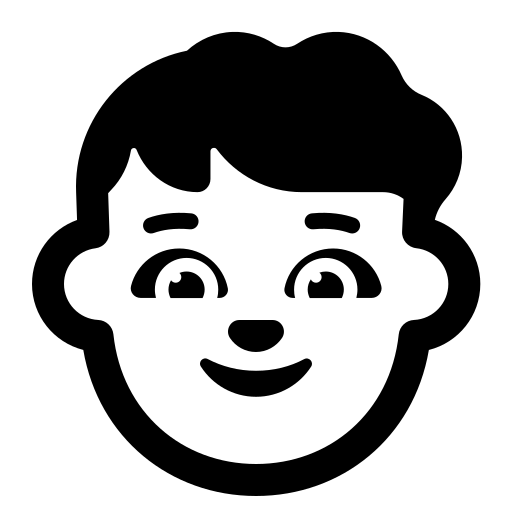
boy high contrast default